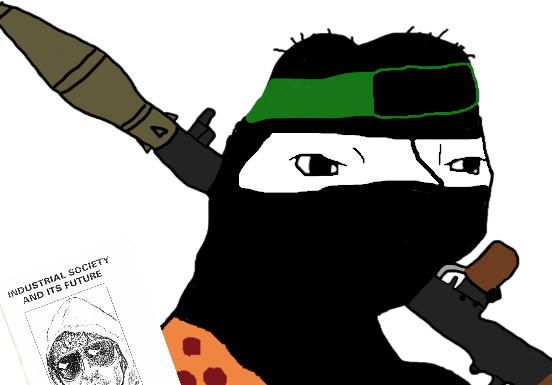
Label: 5_Grug